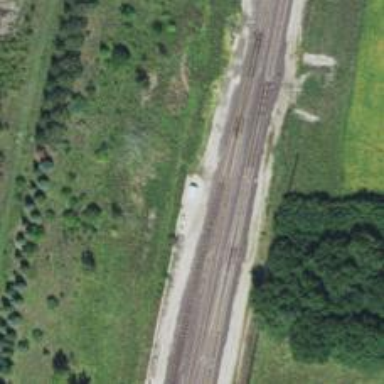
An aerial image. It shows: Signal box along the railway.